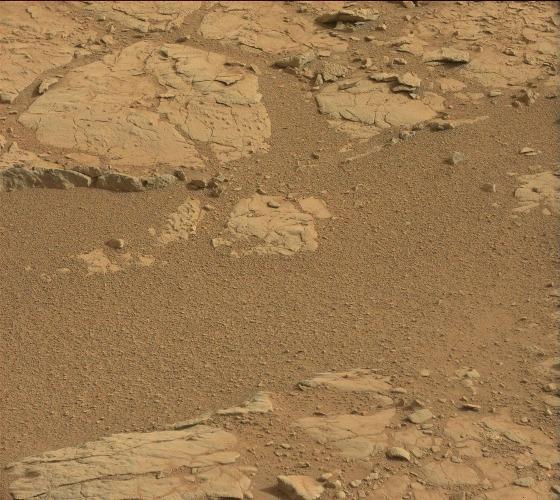
Terrain classes present: Bedrock, Gravel / Sand / Soil, Rock, Shadow